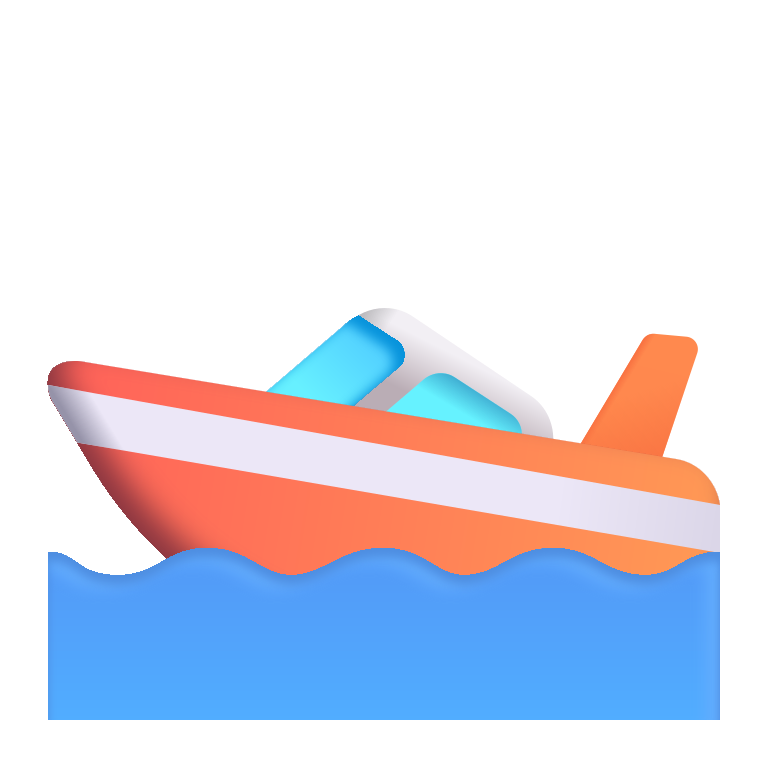
speedboat color